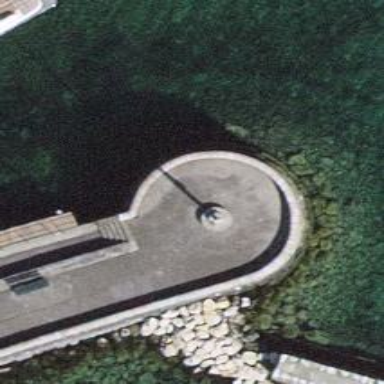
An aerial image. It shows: Lighthouse.